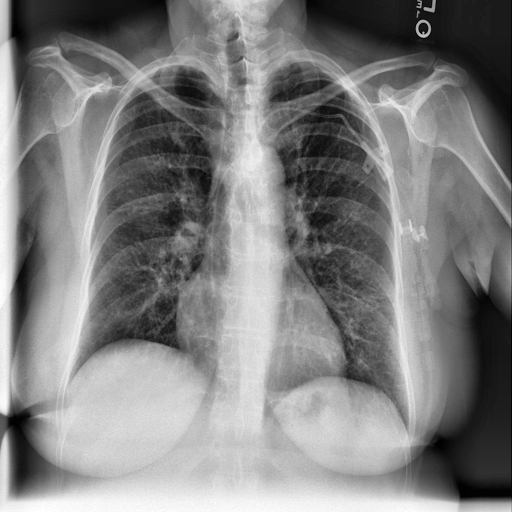
Finding: NORMAL